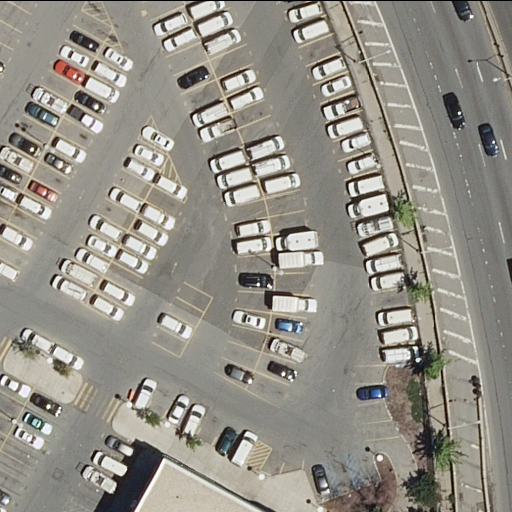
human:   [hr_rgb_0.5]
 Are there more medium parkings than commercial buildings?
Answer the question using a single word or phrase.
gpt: yes

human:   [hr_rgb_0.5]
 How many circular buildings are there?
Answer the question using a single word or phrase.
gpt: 0

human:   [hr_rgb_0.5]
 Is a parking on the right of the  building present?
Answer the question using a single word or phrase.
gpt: no

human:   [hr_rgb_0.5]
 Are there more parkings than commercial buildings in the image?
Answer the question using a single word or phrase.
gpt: yes

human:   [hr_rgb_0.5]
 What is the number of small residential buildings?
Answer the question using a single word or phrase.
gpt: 0

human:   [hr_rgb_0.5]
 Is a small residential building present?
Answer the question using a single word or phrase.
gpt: no

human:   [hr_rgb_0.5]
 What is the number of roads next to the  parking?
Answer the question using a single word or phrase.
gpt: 12

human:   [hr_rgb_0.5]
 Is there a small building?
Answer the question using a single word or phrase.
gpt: no

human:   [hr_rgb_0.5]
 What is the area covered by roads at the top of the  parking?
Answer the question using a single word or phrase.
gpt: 0m2

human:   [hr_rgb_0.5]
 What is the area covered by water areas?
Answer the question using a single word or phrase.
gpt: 0m2

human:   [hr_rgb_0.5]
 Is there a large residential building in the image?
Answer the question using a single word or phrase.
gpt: yes

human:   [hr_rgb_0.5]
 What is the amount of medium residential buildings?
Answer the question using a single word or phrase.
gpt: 0

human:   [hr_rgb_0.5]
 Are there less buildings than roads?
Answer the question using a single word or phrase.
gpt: yes

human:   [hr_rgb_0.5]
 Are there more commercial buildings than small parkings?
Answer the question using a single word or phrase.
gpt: no

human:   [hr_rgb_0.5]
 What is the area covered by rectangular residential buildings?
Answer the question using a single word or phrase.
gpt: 0m2

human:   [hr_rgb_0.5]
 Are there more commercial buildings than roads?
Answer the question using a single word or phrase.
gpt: no

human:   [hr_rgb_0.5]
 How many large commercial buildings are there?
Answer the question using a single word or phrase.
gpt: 0

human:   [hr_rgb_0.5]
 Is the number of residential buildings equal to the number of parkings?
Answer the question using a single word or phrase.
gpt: yes

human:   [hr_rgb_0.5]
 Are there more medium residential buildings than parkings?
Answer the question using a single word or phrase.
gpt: no

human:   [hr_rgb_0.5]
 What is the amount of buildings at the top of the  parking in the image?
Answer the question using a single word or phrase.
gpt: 0

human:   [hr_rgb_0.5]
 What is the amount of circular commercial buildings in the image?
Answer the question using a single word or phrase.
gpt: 0

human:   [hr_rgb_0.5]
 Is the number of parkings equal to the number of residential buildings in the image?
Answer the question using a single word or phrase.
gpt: yes

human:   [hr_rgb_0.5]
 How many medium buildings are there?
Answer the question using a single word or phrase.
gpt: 0

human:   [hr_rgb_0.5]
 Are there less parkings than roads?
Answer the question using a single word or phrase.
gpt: yes

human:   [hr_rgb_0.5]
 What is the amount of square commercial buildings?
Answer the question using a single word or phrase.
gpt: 0

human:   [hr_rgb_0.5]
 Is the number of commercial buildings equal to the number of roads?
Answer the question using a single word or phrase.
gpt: no

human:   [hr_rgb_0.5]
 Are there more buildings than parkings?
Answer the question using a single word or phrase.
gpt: no

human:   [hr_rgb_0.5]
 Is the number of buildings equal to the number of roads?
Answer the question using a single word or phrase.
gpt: no

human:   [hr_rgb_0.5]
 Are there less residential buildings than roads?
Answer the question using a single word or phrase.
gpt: yes

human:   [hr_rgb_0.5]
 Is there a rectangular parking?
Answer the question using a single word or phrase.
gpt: no

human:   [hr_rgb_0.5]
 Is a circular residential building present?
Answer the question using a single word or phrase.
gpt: no

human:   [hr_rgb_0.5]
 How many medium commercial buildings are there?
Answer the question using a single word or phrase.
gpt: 0

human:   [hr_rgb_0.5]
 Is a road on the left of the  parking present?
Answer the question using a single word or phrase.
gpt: yes

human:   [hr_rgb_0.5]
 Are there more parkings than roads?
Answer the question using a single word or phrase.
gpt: no

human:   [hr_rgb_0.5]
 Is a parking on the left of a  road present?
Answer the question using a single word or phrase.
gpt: yes

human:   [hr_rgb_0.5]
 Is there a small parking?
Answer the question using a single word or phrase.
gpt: no